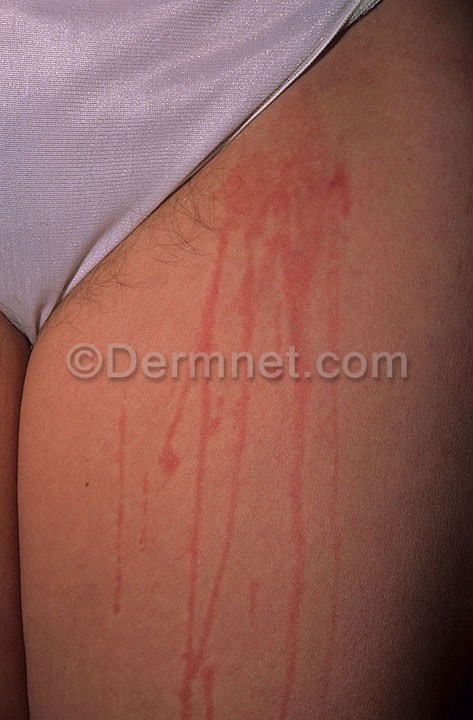
Disease: Light Diseases and Disorders of Pigmentation